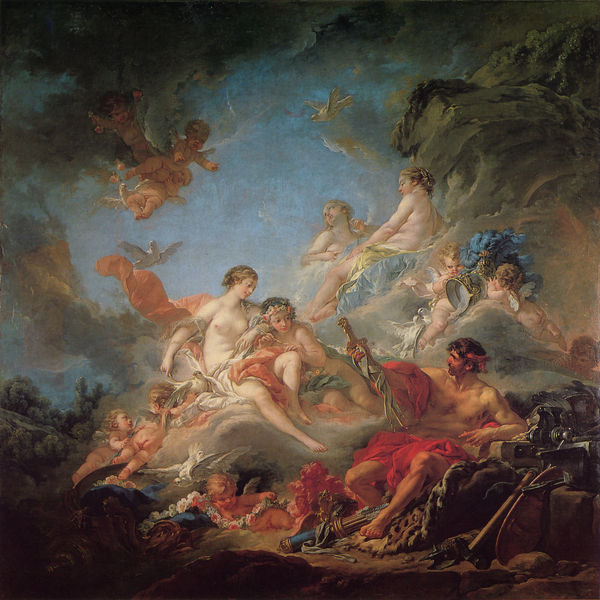
Titel: Vulcain présente à Vénus des armes pour Enée, Vulkan überreicht Venus die Waffen für Aeneas
Künstler: François Boucher
Standort: Paris
Institution: Musée du Louvre
Schlagwörter: akt, baum, berg, blau, dunkel, felsen, flügel, gemälde, gewitter, gott, haut, held, himmel, körper, mann, nackt, schatten, umhang, vogel, weiß, wolken, akte, bäume, frauen, gelb, grün, landschaft, menschen, bewegung, blume, blumen, braun, brust, busen, damen, frankreich, frau, grau, hell, kleid, kleider, licht, männer, orange, schwarz, szene, türkis, blüte, blüten, rot, tuch, wolke, gesellschaft, band, barock, falten, kleidung, pelz, stein, steine, stirnband, taube, erde, natur, strauch, vögel, wind, busch, büsche, kirche, sträucher, boden, gewand, gold, sitzend, stoff, tücher, gewänder, kind, klassizismus, girlande, musik, rokoko, rosa, seide, wald, fliegen, kinder, engel, putte, putto, hellblau, brüste, liebe, bogen, man, stab, berge, fels, gebirge, kette, haarband, figuren, romantik, flattern, luft, wehen, weiblich, musikinstrument, sitzt, faltenwurf, halbakt, nackte, brustwarze, liegend, fleisch, nacktheit, paradies, schild, antike, tauben, wirbel, schwert, waffen, angel, fraue, kranz, mythologie, göttin, rüstung, verführung, jüngling, werkzeug, jäger, anbieten, götter, faun, mythologisch, pan, musen, bran, schwartz, griechenland, blumenkranz, eden, poussin, tempel, kränze, fresko, laute, mandoline, gottheit, amor, putten, klassik, mars, köcher, psyche, putti, pfeil, pfeile, purpur, lager, ghirlande, apotheose, maschinen, heimkommen, tigerfell, heiliger geist, puten, kescher, wolkenloch, wolkendecke, ares, gewnad, cherub, friedensangebot, halbnakt, krieg trifft, mars meets venus, peile, kränkelnd, teube, ticj, verschütten, wollken, zur ruhe setzen, putt, bouche, gilrande, französischer klassizismus, lyre